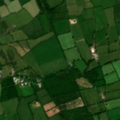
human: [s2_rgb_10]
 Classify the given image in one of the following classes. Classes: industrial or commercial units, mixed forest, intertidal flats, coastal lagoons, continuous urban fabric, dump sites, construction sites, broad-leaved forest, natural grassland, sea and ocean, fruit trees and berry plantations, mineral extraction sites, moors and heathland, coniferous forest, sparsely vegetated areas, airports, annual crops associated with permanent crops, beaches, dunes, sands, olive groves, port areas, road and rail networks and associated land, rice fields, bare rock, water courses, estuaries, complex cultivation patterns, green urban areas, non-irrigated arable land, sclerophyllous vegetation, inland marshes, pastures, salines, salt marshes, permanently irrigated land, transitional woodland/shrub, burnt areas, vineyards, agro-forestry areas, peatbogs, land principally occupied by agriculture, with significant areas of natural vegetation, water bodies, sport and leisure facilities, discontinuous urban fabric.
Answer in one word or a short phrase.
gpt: pastures, transitional woodland/shrub